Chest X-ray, PA view. Patient: 51 years old, sex F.
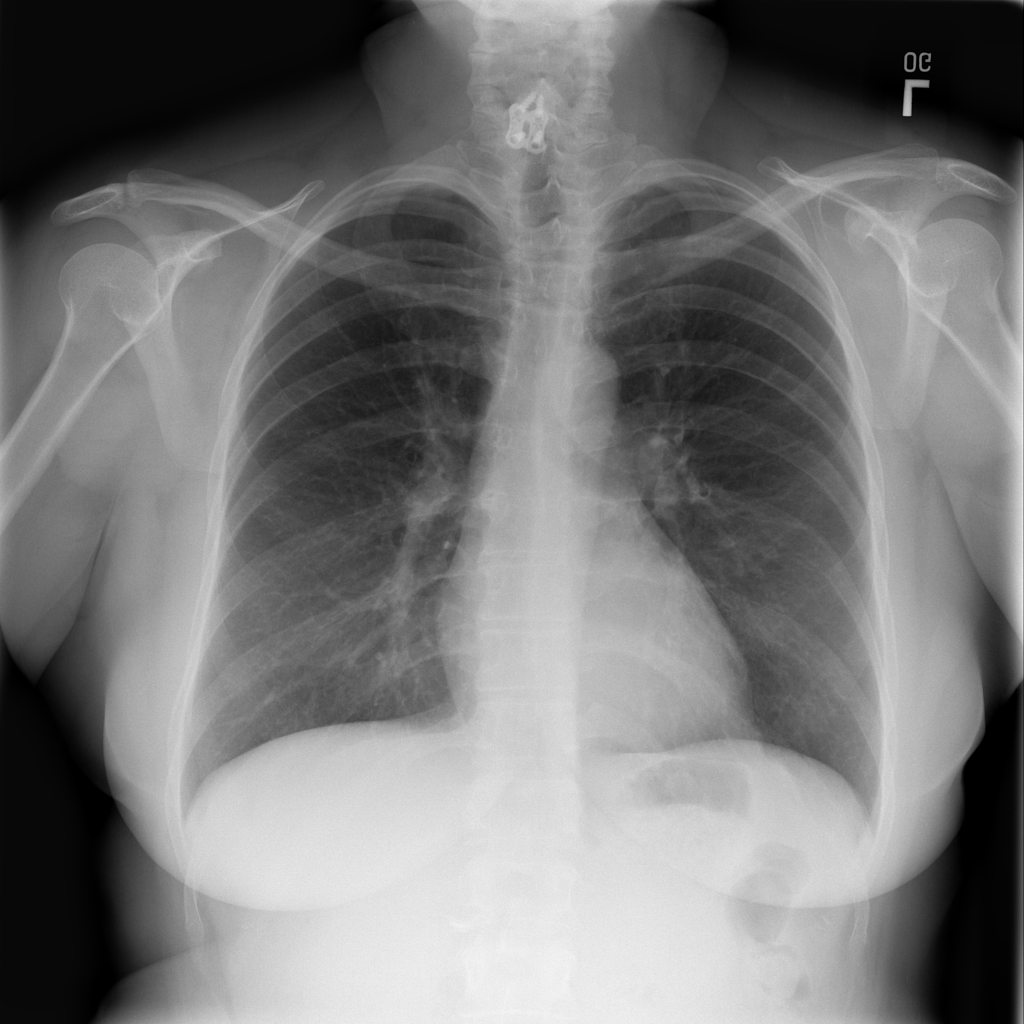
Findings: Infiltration